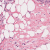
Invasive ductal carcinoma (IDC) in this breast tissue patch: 1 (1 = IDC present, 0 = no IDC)